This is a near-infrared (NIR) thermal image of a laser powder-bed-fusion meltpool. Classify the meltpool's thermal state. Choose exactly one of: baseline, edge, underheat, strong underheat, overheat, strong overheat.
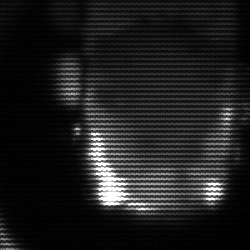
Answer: baseline